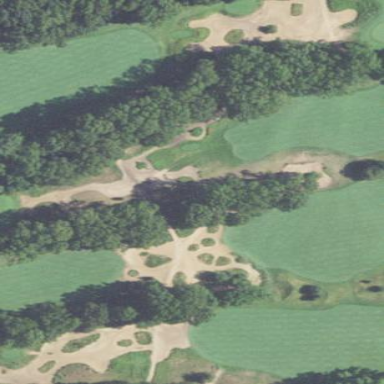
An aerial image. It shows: Sandy area is golf bunker.